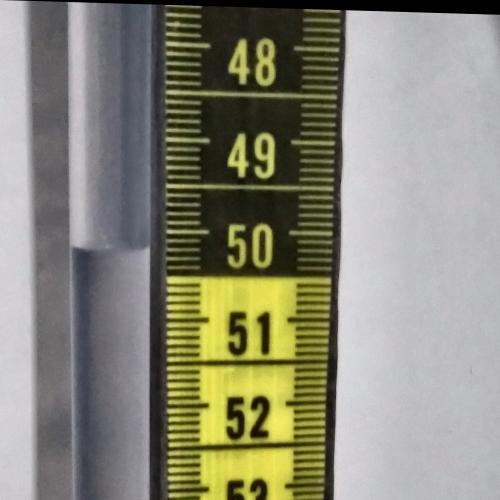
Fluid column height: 50.2 cm